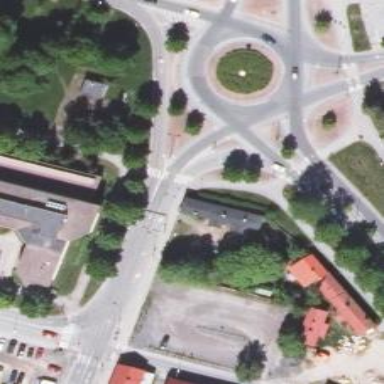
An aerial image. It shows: Crossing road.